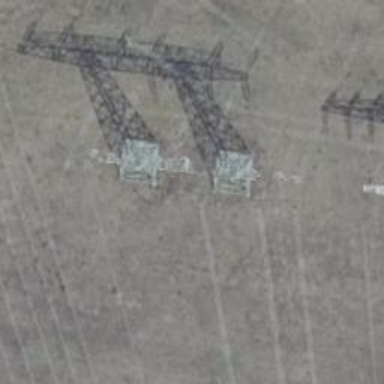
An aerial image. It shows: H-frame power tower design.